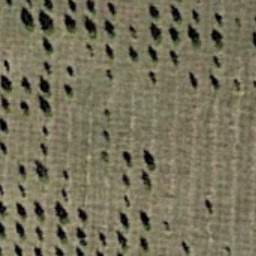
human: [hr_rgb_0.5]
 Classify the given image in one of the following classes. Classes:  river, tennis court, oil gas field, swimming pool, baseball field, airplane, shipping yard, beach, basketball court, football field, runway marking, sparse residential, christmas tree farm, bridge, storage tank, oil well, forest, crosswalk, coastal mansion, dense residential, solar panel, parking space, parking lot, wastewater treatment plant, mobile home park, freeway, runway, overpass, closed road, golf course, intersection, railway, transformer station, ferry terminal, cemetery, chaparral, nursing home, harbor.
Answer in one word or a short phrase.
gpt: christmas tree farm